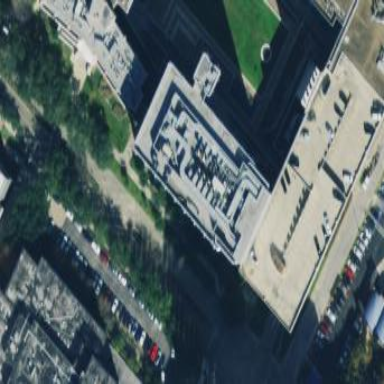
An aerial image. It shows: Hospital building.